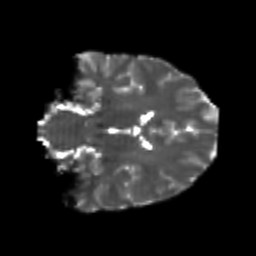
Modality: T2w
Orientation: coronal
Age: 23
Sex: male
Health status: healthy
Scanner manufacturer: philips
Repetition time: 7.388 s
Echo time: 0.08599 s